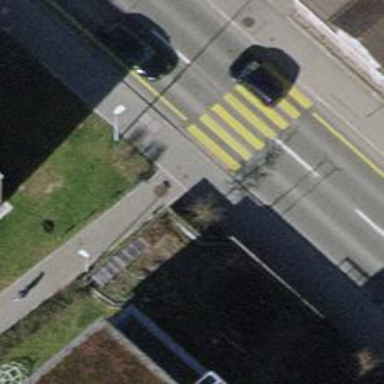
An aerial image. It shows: Bollard barrier.